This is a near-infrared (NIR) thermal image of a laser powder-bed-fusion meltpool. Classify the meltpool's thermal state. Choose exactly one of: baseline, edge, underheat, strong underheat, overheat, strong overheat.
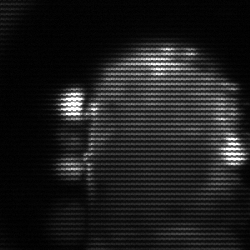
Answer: baseline